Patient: sex F, age 56
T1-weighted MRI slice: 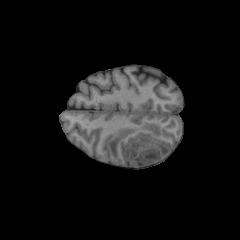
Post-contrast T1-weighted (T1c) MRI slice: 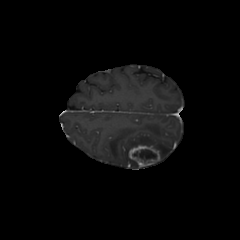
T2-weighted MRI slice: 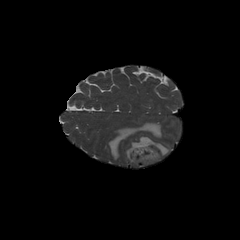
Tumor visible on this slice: yes
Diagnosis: Glioblastoma, IDH-wildtype
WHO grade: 4